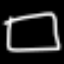
Label: square